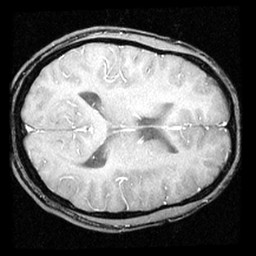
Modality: inplaneT1
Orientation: axial
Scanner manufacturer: ge
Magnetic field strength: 3 T
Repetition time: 0.2 s
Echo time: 0.0036 s